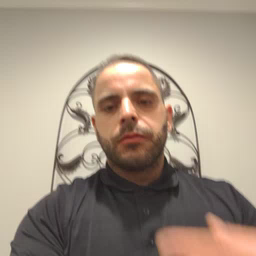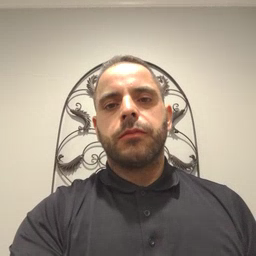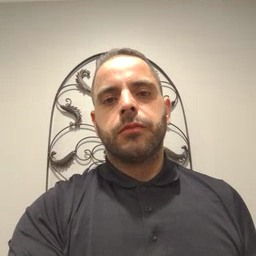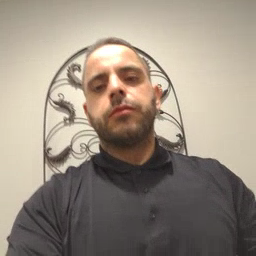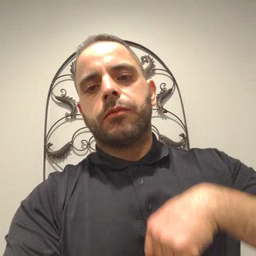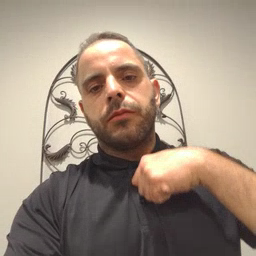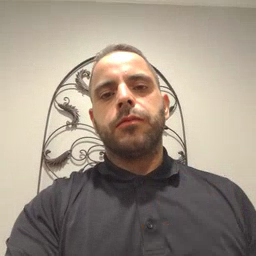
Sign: zipper